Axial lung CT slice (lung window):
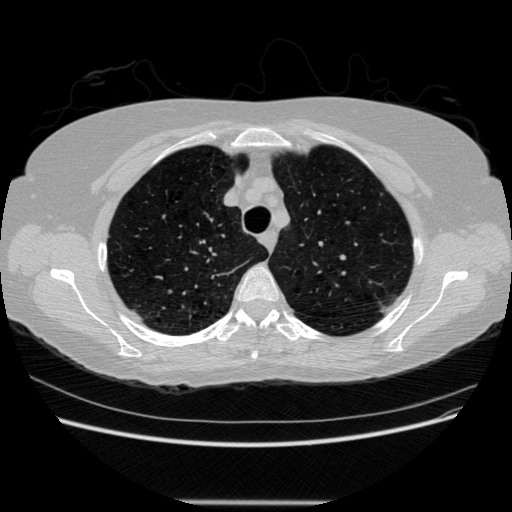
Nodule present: no